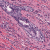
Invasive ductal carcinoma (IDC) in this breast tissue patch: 1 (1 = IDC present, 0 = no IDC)